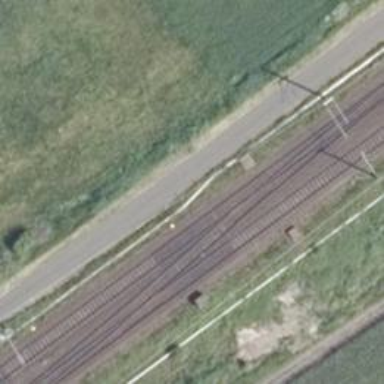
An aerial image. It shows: Railway track with contact line for electrification.